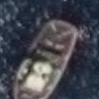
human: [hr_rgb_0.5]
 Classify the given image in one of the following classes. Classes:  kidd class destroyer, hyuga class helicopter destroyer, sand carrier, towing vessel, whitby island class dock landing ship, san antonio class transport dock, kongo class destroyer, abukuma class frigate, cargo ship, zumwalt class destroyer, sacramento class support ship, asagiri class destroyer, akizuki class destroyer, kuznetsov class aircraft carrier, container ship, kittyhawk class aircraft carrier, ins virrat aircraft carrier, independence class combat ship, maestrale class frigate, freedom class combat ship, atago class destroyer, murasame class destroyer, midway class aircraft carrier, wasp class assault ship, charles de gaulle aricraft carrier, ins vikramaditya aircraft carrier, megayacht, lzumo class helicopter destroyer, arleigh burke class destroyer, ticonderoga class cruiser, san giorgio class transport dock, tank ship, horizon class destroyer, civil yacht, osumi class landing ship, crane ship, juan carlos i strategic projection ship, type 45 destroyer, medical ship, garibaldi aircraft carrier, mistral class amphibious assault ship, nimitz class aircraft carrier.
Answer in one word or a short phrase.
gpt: Towing vessel